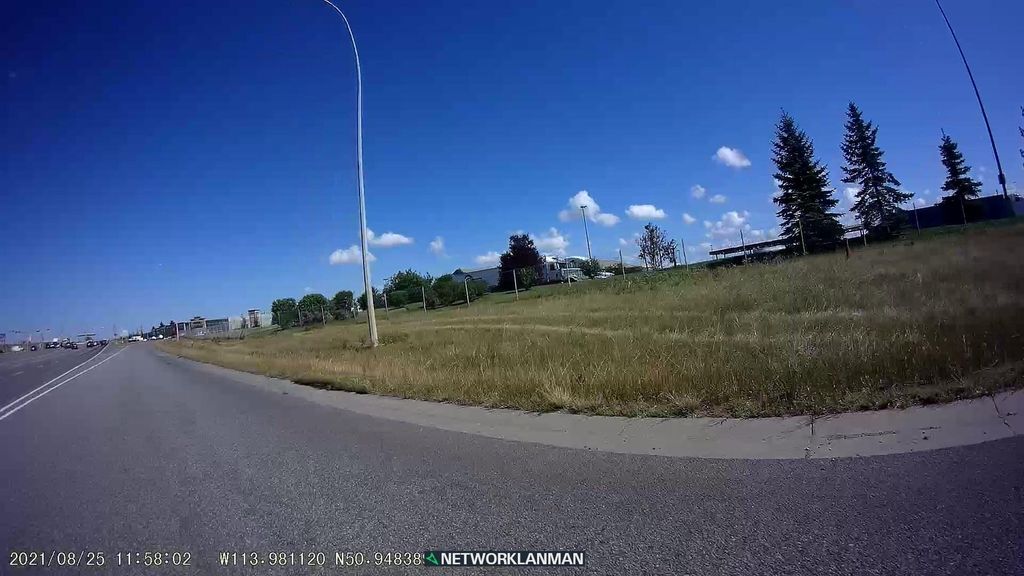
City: calgary